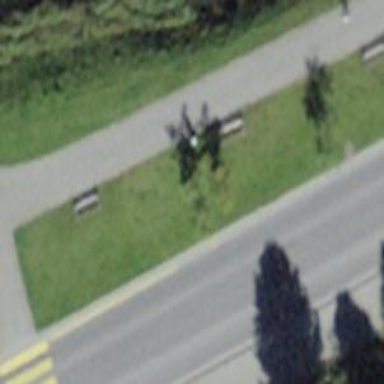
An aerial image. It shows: Bench.